Question: I've this piece of code in my page, but it don't run when i make changes in the database, what could be the problem.
This starts well, when i load the page this executes the function twice, but if i send a message to the database this doens't execute.
'''
$(function () {
var chat = $.connection.chatHub;
chat.client.allTalks = function () {
refresh();
};
$.connection.hub.start();
refresh();
});
'''
'''
[HubName("chatHub")]
public class ChatHub : Hub
{
public static void AllTalks()
{
IHubContext context = GlobalHost.ConnectionManager.GetHubContext<ChatHub>();
context.Clients.All.allTalks();
}
}
'''
'''
using (SqlCommand command = new
SqlCommand(@"SELECT * FROM [dbo].[chat_talks]", connection)) {
'''
//CONTENT
'''
SqlDependency dependency = new SqlDependency(command);
dependency.OnChange += new OnChangeEventHandler(dependency_OnChange);
'''
}
'''
public void dependency_OnChange(object sender, SqlNotificationEventArgs e)
{
ChatHub.AllTalks();
}
'''
'''
protected void Application_Start(object sender, EventArgs e)
{
SqlDependency.Start(ConfigurationManager.ConnectionStrings["ProjectSellerConnection"].ConnectionString);
}
'''

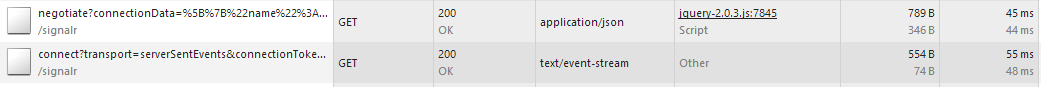
Answer: First off, it is redundant to have your first line in your server-side code. There is no need to call for a hubContext inside the Hub. You can just do:
'''
public static void AllTalks()
{
Clients.All.allTalks();
}
'''
I would suggest, perhaps foolishly, to not use SQL Dependency. I would instead suggest using the following technique of calling SignalR (specifically, it will call the client functions):
'''
var hubContext = GlobalHost.ConnectionManager.GetHubContext<ChatHub>();
hubContext.Clients.All.allTalks();
'''
You can call this in, for example, actions in MVC and WebAPI Controllers, thus meaning if you've done any database updates in those actions, you can subsequently call clients using this methodology. I know it's not as fancy as SQL Dependency, and perhaps not the answer your looking for, but it will solve your problem - since it appears the problem seems to be with SignalR detecting the database changes.
In other words, this methodology will work, but it's probably not the precise one you are hoping for.